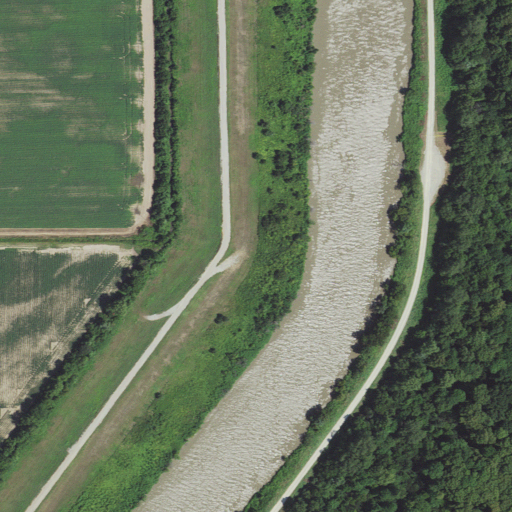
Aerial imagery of cape in Arkansas named Bucks Point containing cultivated crops, open development, woody wetlands, open water, low intensity development, and medium intensity development